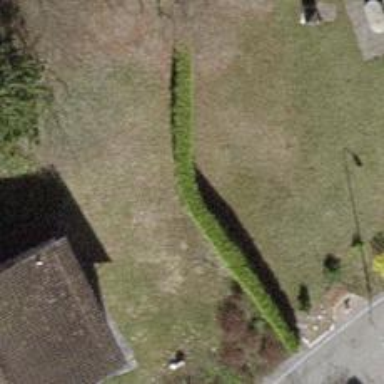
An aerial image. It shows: Hedge barrier.